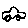
Label: car